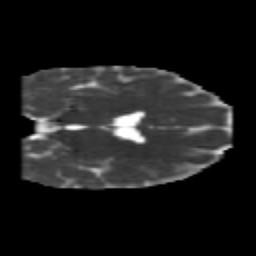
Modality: MD
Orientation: coronal
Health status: healthy
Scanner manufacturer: philips
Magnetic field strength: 3 T
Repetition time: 6.964 s
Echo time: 0.092 s